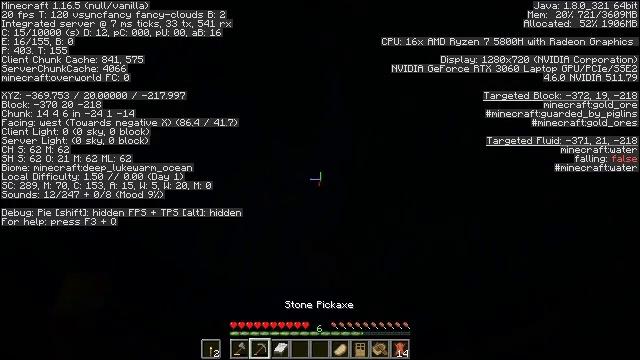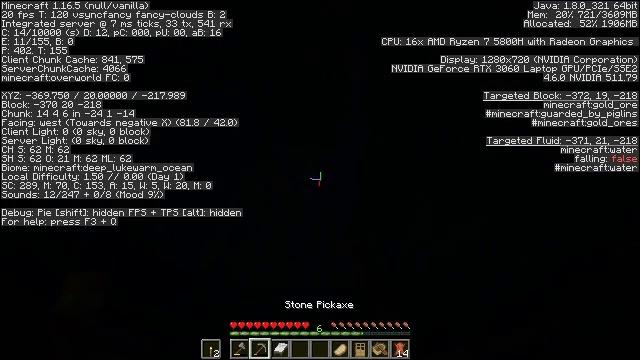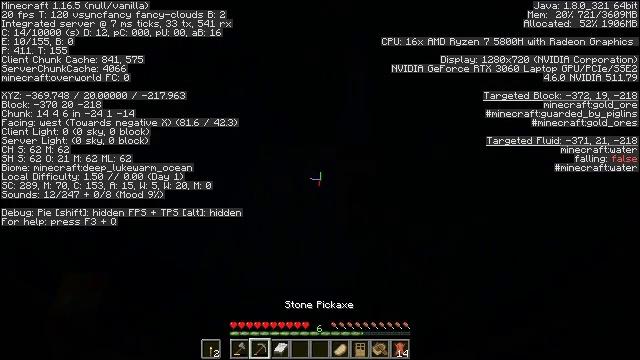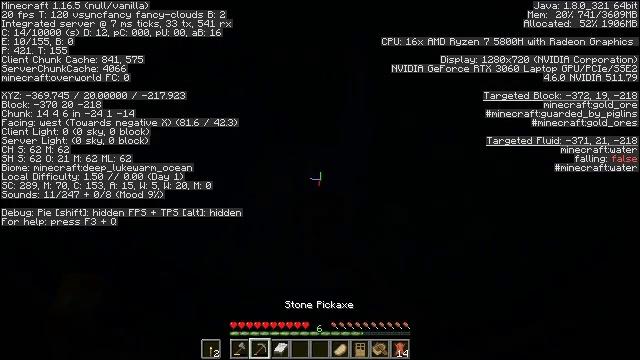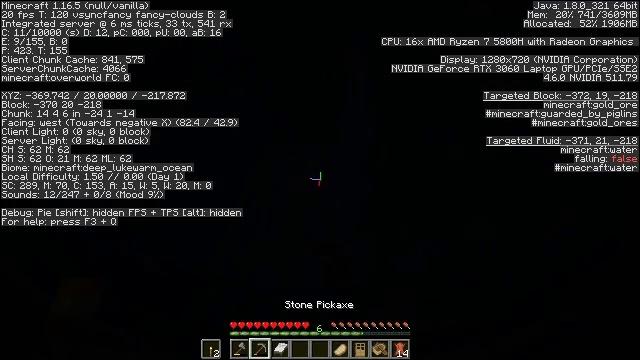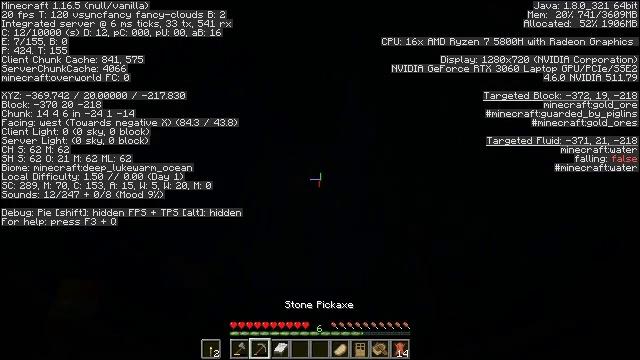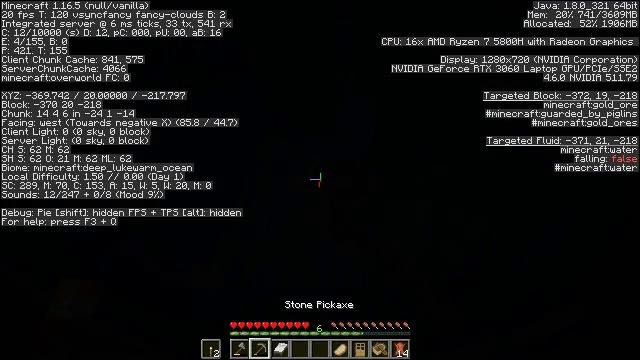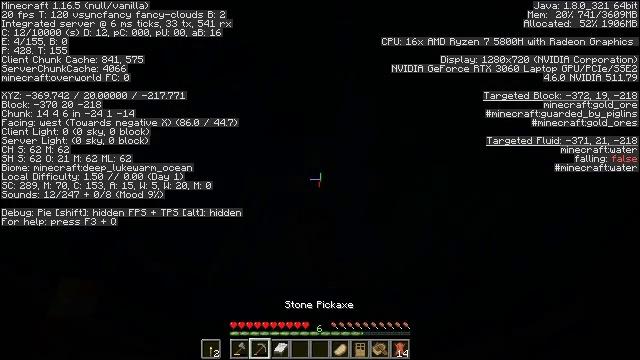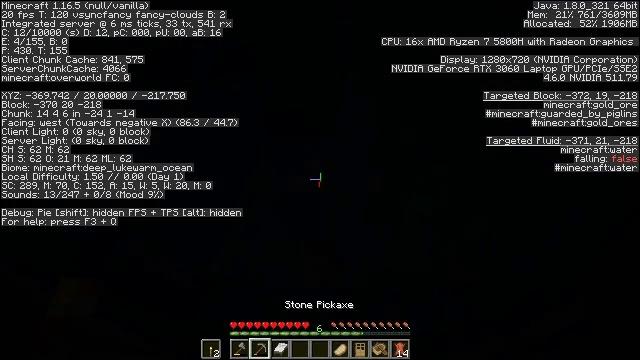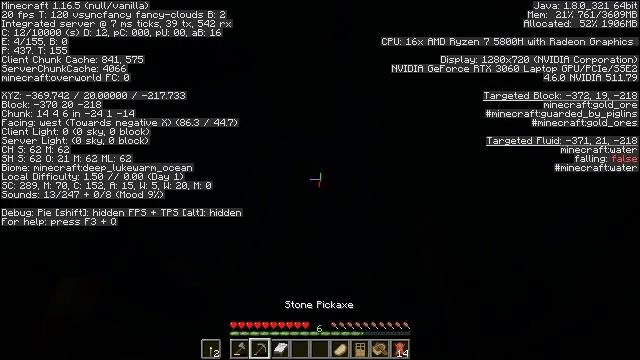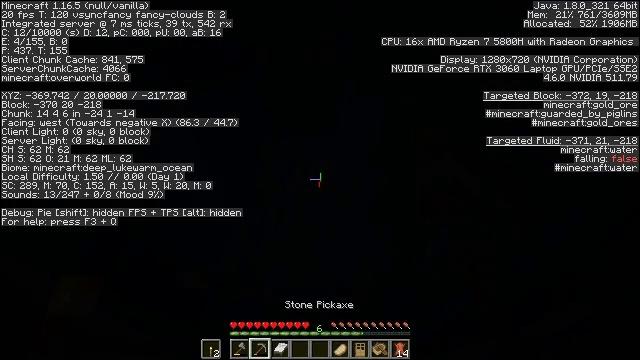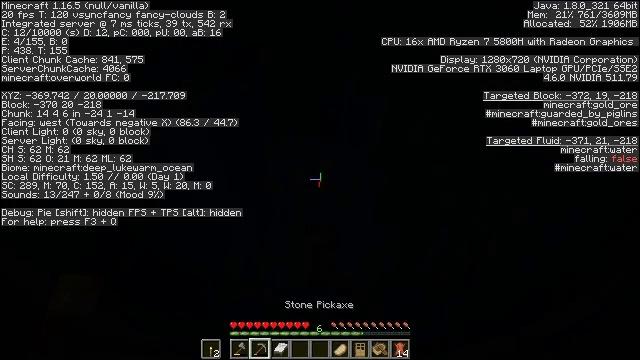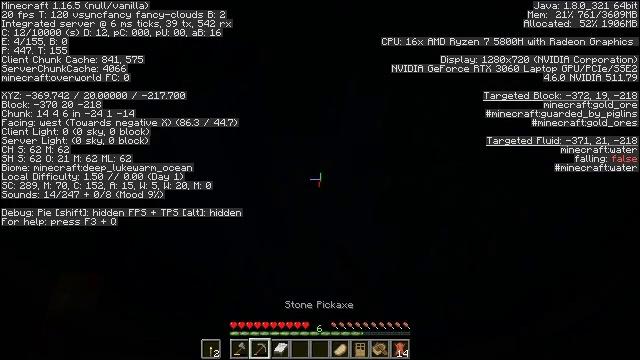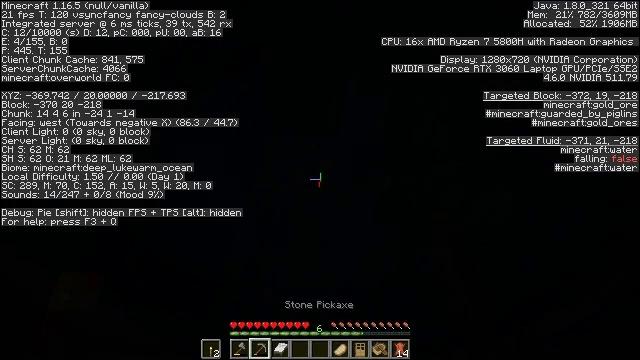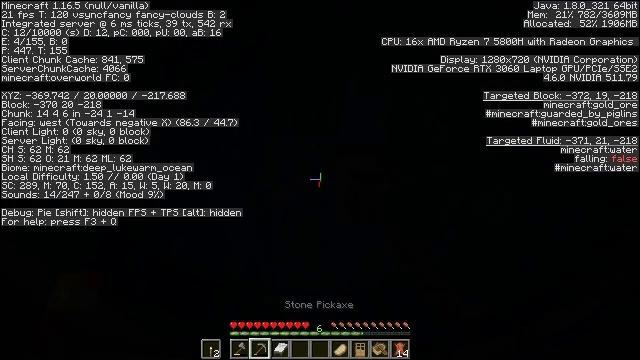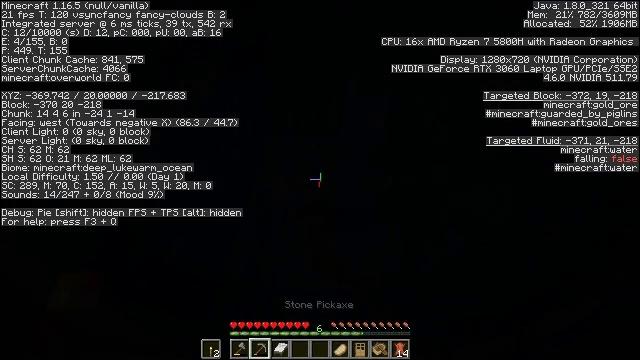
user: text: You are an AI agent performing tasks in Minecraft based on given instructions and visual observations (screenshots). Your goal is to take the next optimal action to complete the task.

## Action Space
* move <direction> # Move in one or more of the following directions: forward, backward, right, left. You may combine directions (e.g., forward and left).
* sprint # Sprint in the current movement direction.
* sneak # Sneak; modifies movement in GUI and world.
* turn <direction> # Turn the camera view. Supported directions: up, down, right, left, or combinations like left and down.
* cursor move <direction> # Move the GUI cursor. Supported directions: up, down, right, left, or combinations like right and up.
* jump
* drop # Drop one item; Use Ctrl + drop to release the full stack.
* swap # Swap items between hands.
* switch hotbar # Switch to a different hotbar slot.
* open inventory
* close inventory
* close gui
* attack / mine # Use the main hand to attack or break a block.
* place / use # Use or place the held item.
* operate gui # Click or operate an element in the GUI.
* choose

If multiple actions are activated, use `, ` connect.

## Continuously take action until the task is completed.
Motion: motion action
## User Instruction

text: Attack the oak door to gather it.
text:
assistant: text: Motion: move left, turn left, attack / mine
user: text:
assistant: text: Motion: move left, attack / mine
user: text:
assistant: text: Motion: move left, attack / mine
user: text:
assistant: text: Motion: move left, attack / mine
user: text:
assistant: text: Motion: turn right, attack / mine
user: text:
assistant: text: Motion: turn right, attack / mine
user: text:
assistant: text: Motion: attack / mine
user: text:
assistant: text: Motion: attack / mine
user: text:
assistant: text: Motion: attack / mine
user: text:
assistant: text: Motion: attack / mine
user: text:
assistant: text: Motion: attack / mine
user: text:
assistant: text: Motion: attack / mine
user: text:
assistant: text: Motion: attack / mine
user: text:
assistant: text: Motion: attack / mine
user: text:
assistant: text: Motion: attack / mine
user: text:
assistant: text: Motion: attack / mine
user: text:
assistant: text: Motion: attack / mine
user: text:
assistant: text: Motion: attack / mine
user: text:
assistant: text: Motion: attack / mine
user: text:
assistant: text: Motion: attack / mine
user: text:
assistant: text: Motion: attack / mine
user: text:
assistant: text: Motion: move back, turn right, attack / mine
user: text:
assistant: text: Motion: move back, attack / mine
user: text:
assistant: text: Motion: move back, attack / mine
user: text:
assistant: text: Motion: attack / mine
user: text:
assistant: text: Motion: attack / mine
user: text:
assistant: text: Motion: turn up, attack / mine
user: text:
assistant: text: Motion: turn up, attack / mine
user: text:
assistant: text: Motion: attack / mine
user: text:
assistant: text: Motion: attack / mine